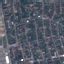
Label: Residential